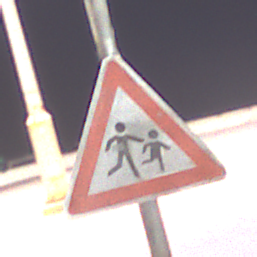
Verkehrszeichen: KinderLinks
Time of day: Night
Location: Outdoor (Urban)
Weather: PartlyCloudy
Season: NotSpecified
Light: Artificial